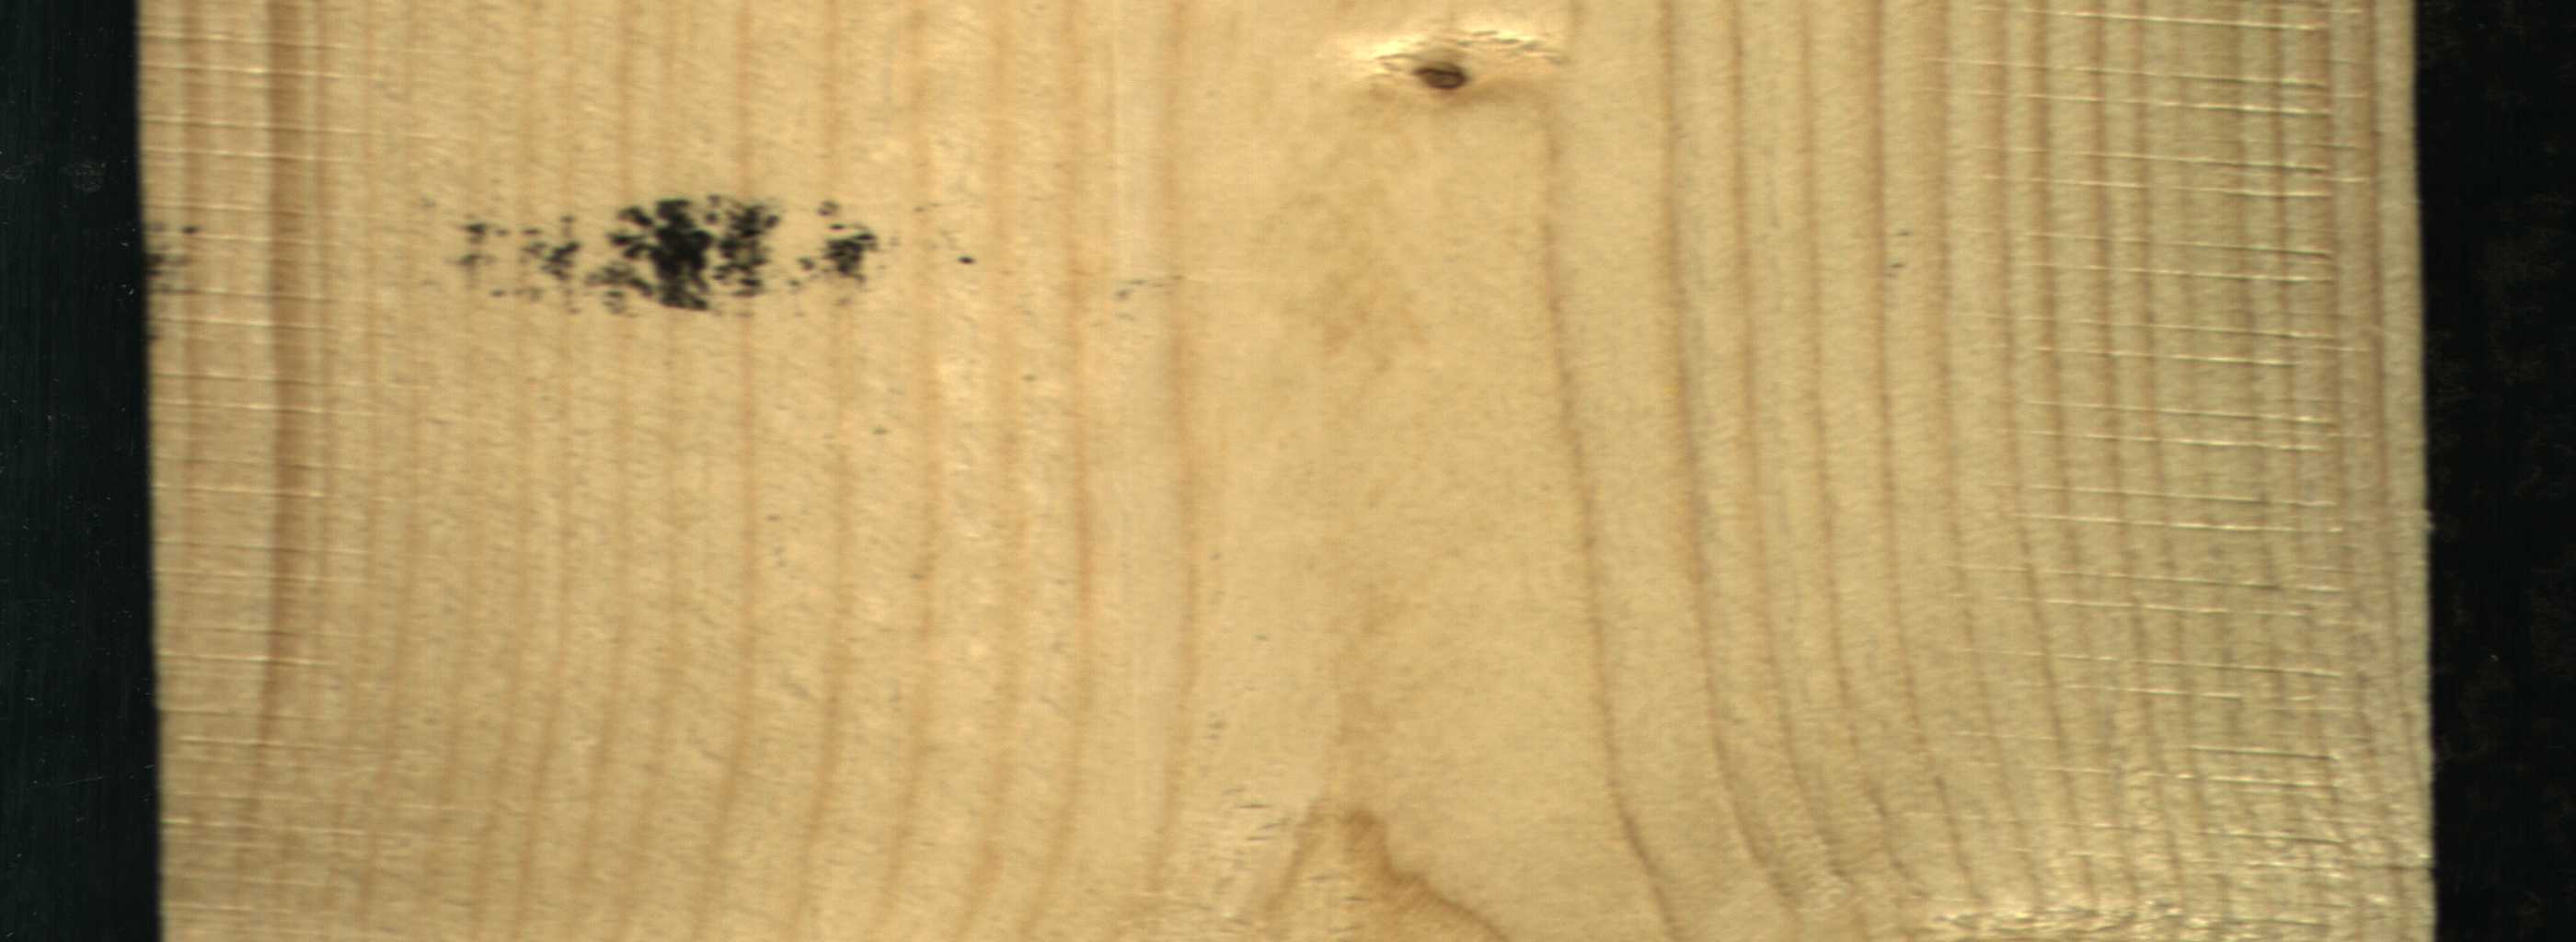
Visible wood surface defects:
Live_Knot